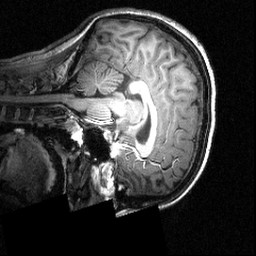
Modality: T1w
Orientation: sagittal
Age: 16
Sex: female
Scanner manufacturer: siemens
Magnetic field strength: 3.951 T
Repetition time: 1.5 s
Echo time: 0.00335 s